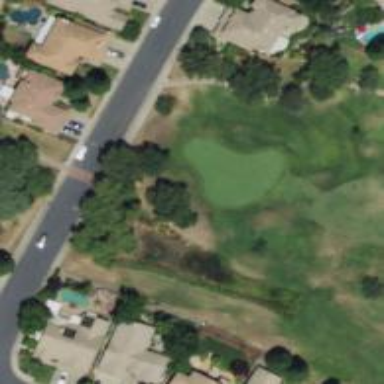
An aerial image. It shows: View of golf hole.